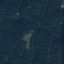
Land use / land cover class: Forest